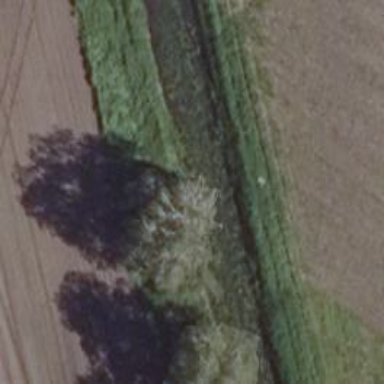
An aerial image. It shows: Row of trees in natural setting.